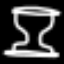
Label: hourglass